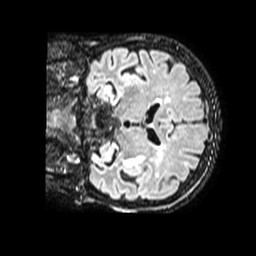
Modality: FLAIR
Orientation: coronal
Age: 80
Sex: female
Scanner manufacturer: philips
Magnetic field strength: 1.5 T
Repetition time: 4.8 s
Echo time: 0.3306 s